Question: I have a quick question about new thread created by pthread_create():
When I print the pid (get from getpid()) of main thread and the child thread, they are the same while when I using htop linux utility to show pid, they are different. Can any one explain this to me?? Thanks!!
'''
kai@kai-T420s:~/LPI$ ./pthr_create
--------------------------------------
main thread: pid: 4845, ppid: 3335
child thread: pid: 4845, ppid: 3335
'''
htop shows:

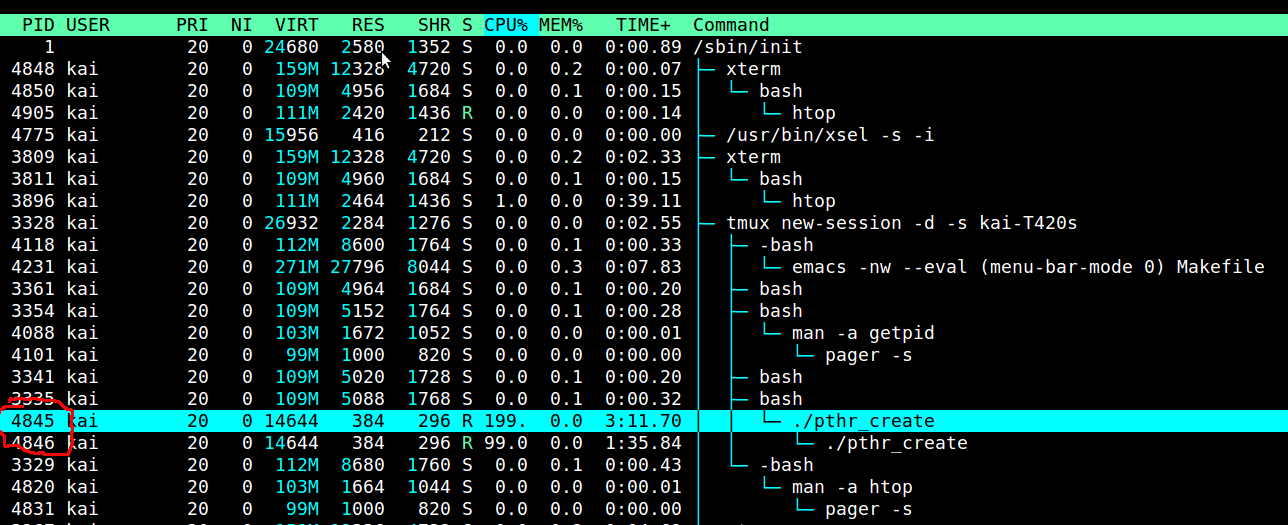
Answer: Linux implements 'pthreads()' as Light-Weight-Processes, therefor they get a PID assigned.
Further information can be found at <URL>
there is also an example how to get the LWP-Pid for your thread.
'''
#include <stdio.h>
#include <syscall.h>
#include <pthread.h>
int main()
{
pthread_t tid = pthread_self();
int sid = syscall(SYS_gettid);
printf("LWP id is %d
", sid);
printf("POSIX thread id is %d
", tid);
return 0;
}
'''